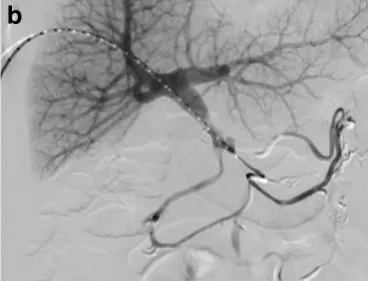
Digital subtraction venograms after right hepatic lobe portal venous system access. (b) Late phase venogram from a pigtail catheter within the downstream IMV shows continued slow flow with extensive venous collaterals. Faintly visible are previously placed SBRT fiducial markers adjacent (inferior) to the narrowed segment, corresponding to the patient's extrinsic mass. IMV, inferior mesenteric vein; SBRT, stereotactic body radiation therapy.
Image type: radiology (x_ray)